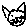
Label: cat